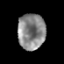
Tissue: prostate
Cell type: Epithelial cells
Senescence score: 0.2875
Nuclear area (px): 967
Mean DAPI intensity: 137.275